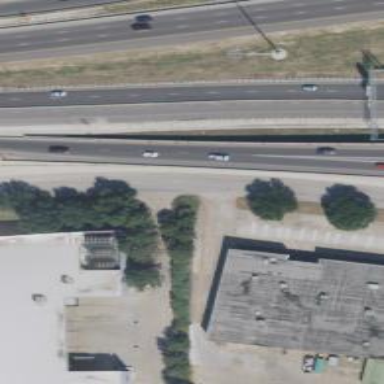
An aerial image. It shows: Motorway junction.